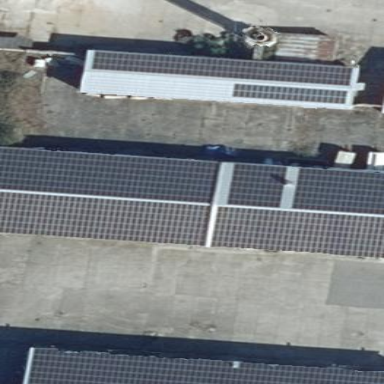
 generating electricity through photovoltaic methods."